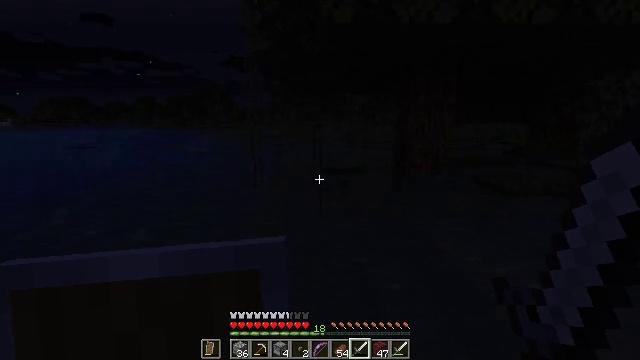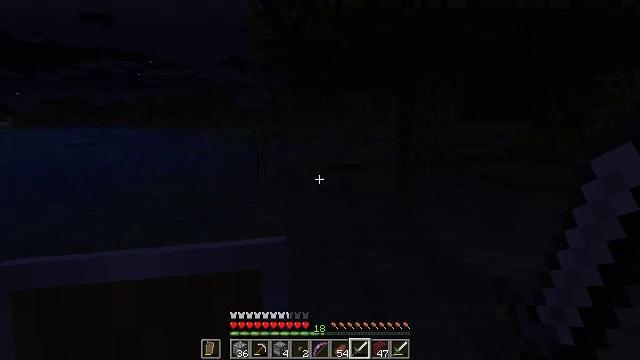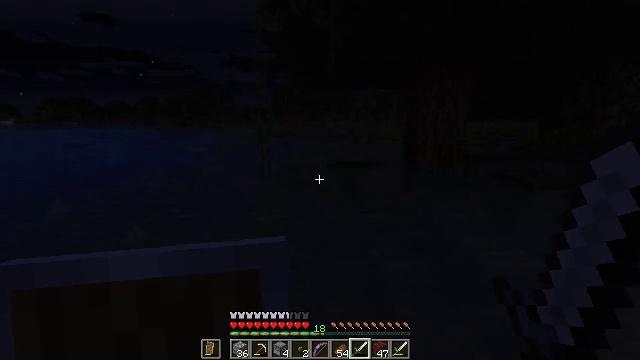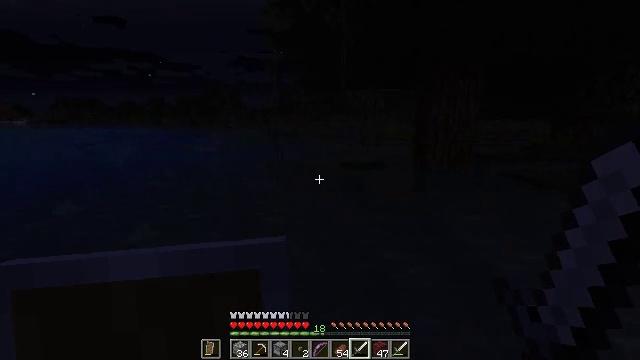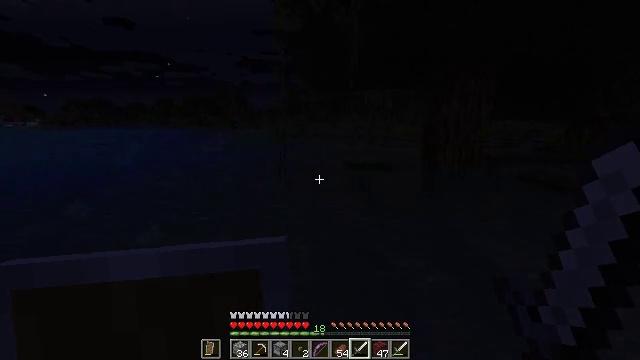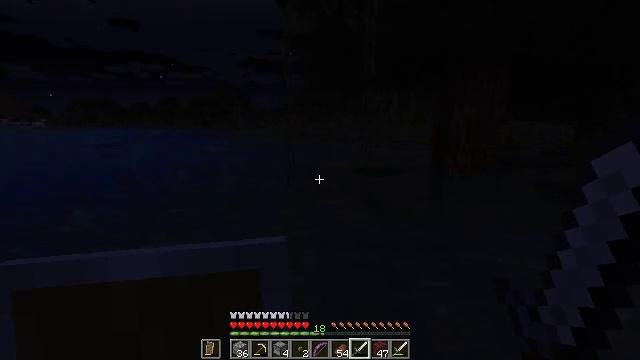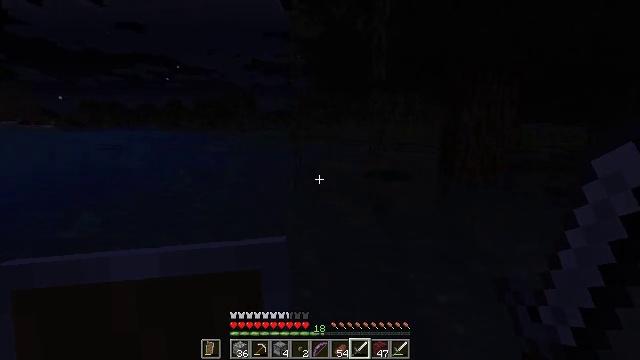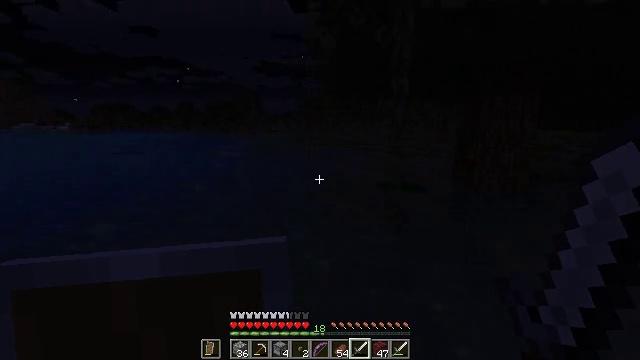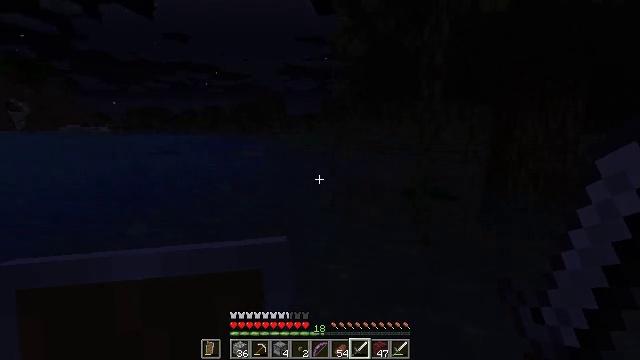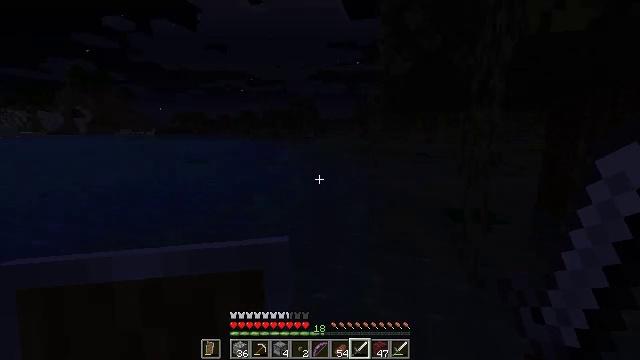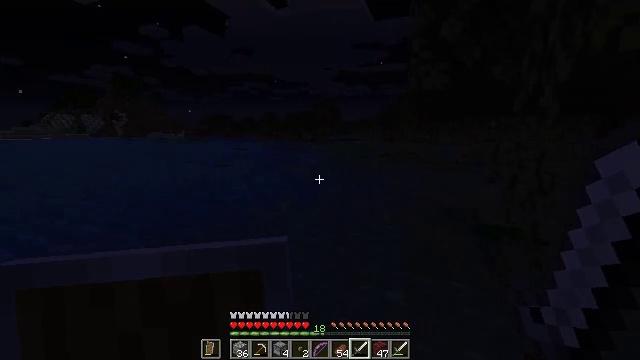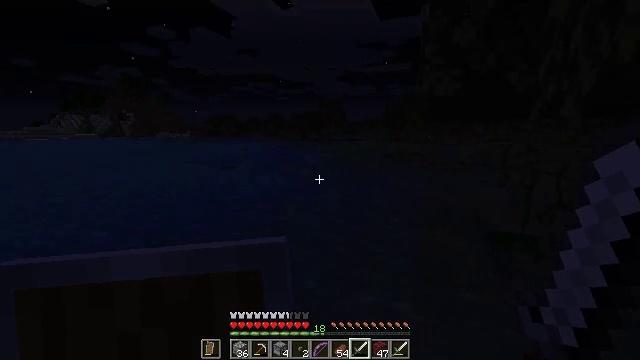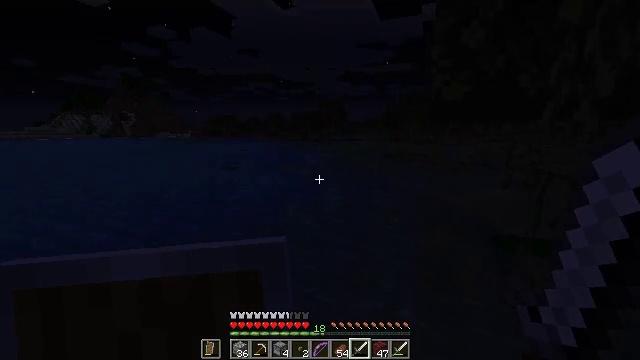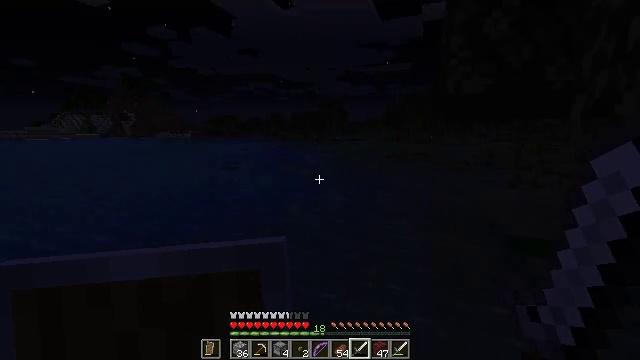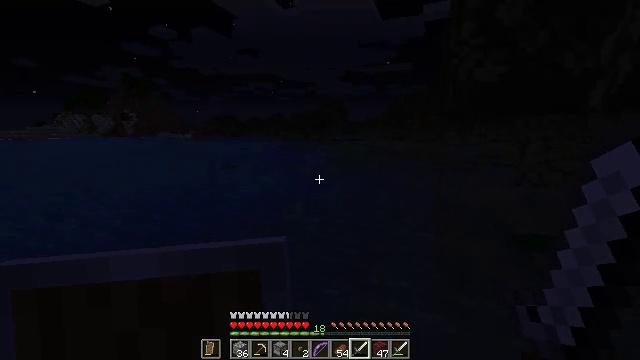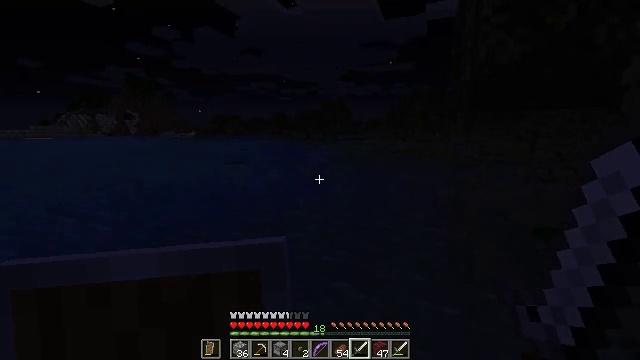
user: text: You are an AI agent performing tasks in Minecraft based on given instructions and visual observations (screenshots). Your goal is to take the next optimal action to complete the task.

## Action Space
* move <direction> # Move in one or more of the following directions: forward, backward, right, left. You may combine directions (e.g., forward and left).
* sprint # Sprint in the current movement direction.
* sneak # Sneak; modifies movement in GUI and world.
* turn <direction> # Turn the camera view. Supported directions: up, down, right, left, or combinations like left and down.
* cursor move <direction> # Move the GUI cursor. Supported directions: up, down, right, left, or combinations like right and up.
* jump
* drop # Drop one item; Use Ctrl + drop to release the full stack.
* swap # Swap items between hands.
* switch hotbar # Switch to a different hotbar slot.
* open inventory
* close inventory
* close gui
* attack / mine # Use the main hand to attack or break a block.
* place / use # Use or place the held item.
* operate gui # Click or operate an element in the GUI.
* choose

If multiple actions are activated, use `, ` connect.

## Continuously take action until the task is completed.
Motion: motion action
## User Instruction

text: Hunt mobs.
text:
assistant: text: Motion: move forward and move left, jump
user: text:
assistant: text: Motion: move forward and move left, jump
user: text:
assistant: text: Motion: move forward and move left, turn left, jump
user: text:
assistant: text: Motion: move forward and move left, turn left, jump
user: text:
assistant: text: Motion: move forward and move left, jump
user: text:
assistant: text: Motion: move forward and move left, jump
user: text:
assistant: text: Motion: move forward and move left, turn left, jump
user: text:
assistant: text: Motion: move forward and move left, turn left, jump
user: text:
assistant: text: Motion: move forward and move left, turn left, jump
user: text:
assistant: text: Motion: move forward and move left, turn left, jump
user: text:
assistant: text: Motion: move forward and move left, turn left, jump
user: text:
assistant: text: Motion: move forward and move left, jump
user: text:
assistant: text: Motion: move forward and move left, jump
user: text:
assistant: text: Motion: move forward and move left, jump
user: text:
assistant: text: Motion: move forward and move left, jump
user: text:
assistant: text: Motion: move forward and move left, jump
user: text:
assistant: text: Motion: move forward and move left, jump
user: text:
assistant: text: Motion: move forward and move left, jump
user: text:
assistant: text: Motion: move forward and move left, jump
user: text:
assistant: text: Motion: move forward and move left, jump
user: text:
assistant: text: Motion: move forward and move left, jump
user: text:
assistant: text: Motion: move forward and move left, jump
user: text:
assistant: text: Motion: move forward and move left, jump
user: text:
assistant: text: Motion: move forward and move left, jump
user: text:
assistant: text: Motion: move forward and move left, jump
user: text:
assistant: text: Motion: move forward and move left, jump
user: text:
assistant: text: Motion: move forward and move left, turn right, jump
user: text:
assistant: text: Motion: move forward, turn right, jump
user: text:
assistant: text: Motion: move forward, turn right, jump
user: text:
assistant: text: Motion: move forward, turn right, jump